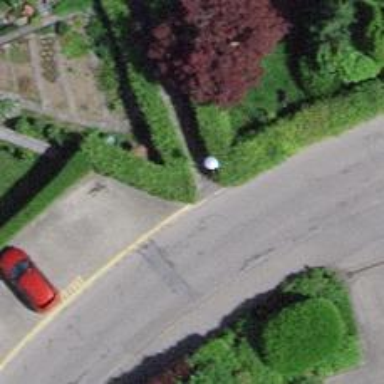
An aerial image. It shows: Hedge acting as barrier.